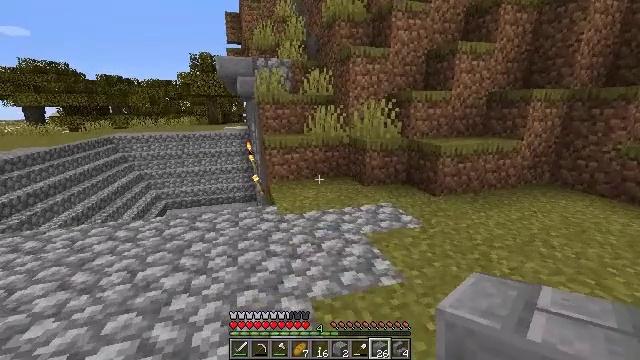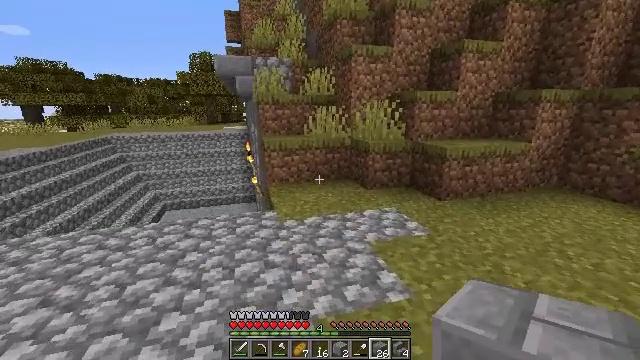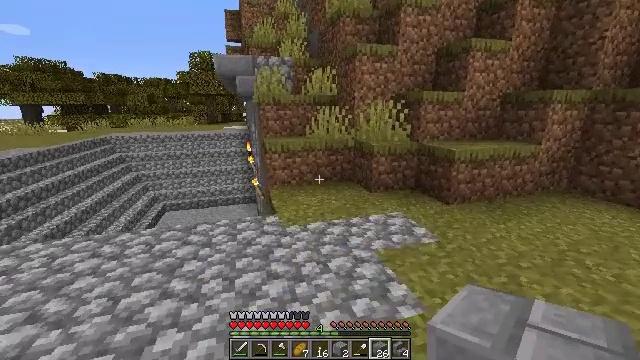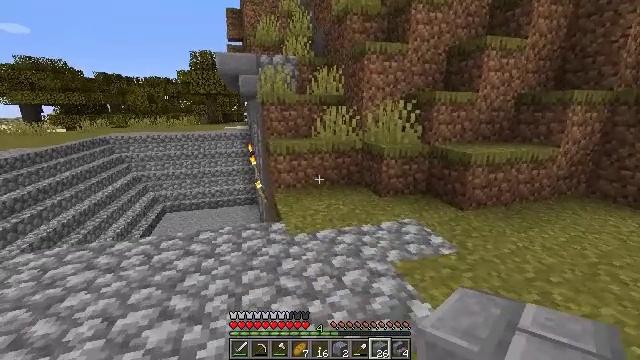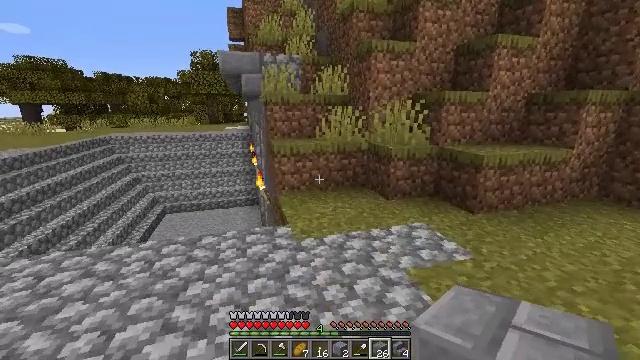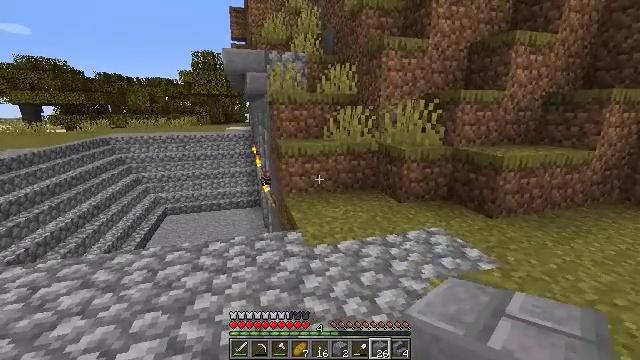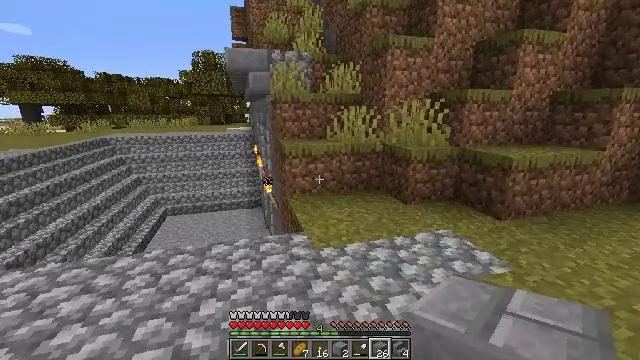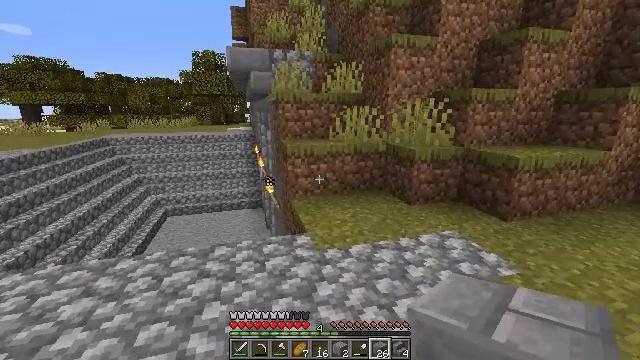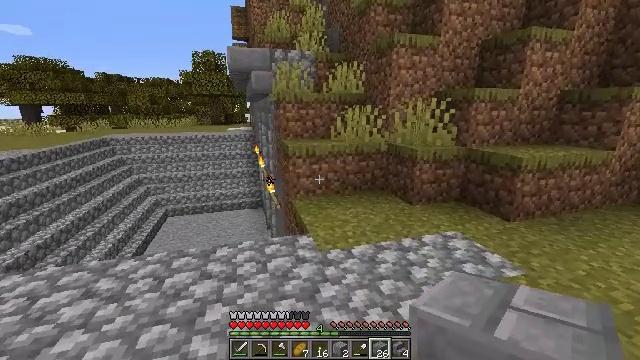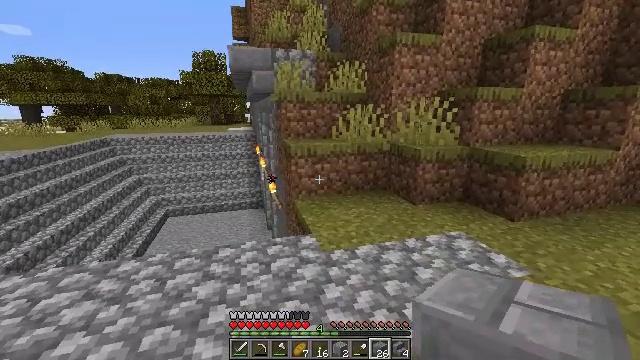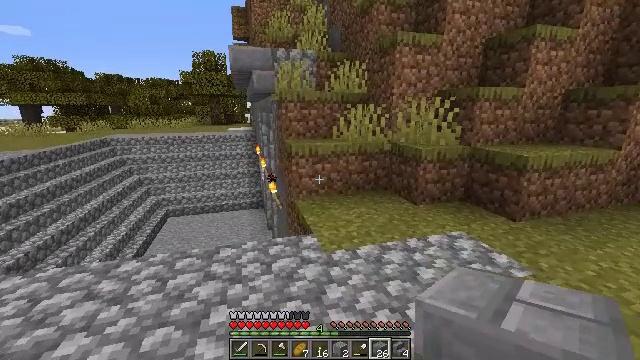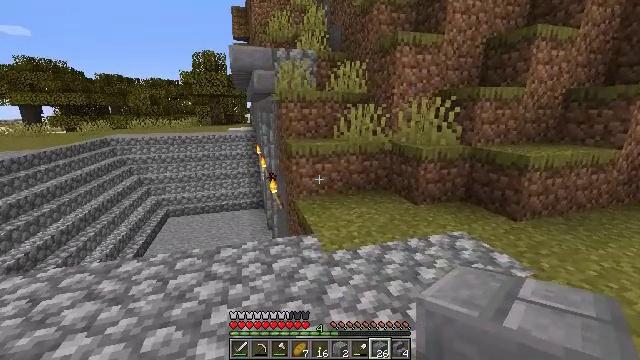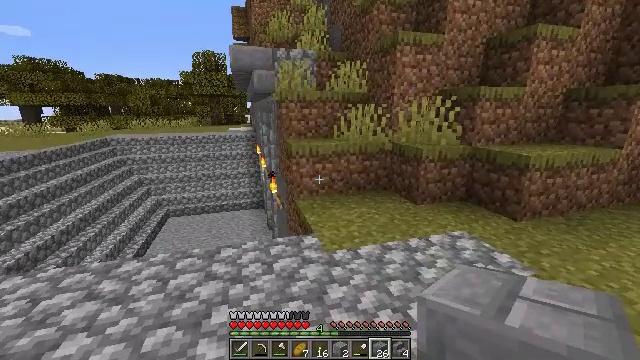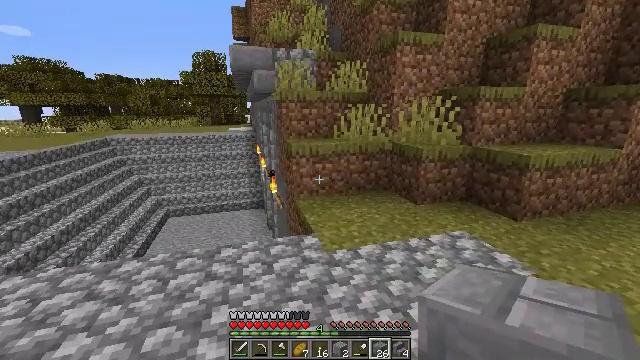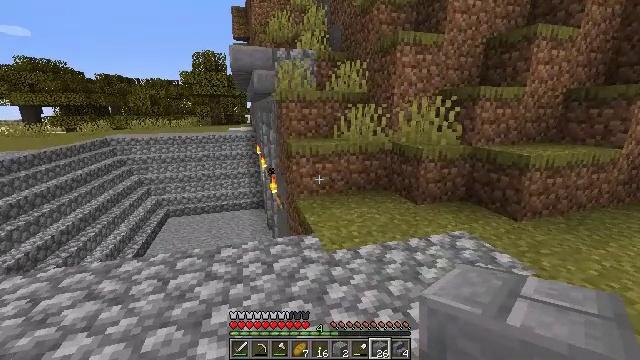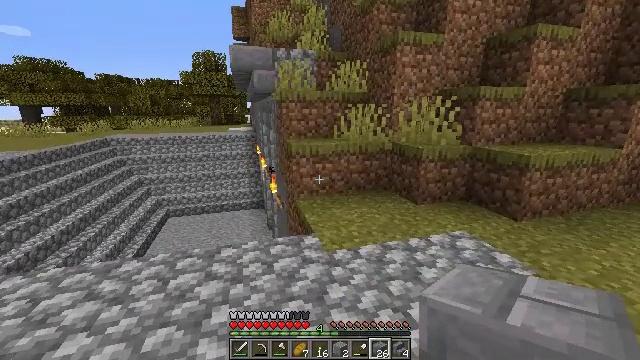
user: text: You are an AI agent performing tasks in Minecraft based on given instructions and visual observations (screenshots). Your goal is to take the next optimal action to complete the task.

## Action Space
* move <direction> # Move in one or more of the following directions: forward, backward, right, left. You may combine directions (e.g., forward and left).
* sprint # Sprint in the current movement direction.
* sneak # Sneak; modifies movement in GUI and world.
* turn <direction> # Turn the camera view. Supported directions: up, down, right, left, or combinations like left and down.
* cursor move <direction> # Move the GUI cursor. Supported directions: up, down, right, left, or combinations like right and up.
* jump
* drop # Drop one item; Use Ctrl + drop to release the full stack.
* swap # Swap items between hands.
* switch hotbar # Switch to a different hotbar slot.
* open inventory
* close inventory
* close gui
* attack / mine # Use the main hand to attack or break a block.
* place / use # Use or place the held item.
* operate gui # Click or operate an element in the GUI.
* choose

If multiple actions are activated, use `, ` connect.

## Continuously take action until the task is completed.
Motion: motion action
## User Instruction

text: Craft polished granite.
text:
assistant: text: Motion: move forward and move left
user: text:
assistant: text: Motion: move forward and move left
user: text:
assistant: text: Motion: move forward and move left
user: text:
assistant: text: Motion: move forward and move left
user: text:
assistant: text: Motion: move forward and move left
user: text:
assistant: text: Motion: no_op
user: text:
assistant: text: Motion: no_op
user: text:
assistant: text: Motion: no_op
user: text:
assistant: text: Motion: no_op
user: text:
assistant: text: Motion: no_op
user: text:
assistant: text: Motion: no_op
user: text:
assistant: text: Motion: no_op
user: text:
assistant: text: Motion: no_op
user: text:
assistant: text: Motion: no_op
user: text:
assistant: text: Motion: no_op
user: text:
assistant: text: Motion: no_op
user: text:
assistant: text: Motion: no_op
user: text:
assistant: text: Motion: no_op
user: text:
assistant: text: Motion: no_op
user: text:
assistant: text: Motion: no_op
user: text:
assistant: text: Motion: no_op
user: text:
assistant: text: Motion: no_op
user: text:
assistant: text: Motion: move back
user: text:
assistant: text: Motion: move back
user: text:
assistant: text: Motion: move back
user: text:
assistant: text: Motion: move back
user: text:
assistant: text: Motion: move back
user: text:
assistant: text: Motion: move back
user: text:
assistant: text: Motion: no_op
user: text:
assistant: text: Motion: no_op